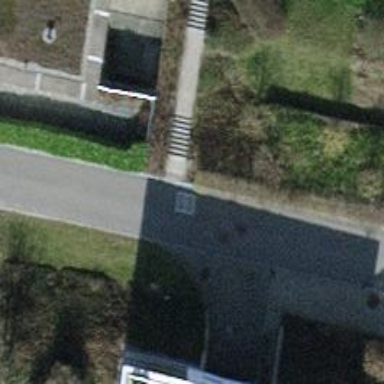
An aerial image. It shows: Road with steps.